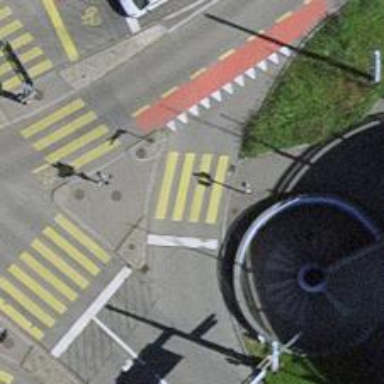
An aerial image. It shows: Road crossing with traffic signals.